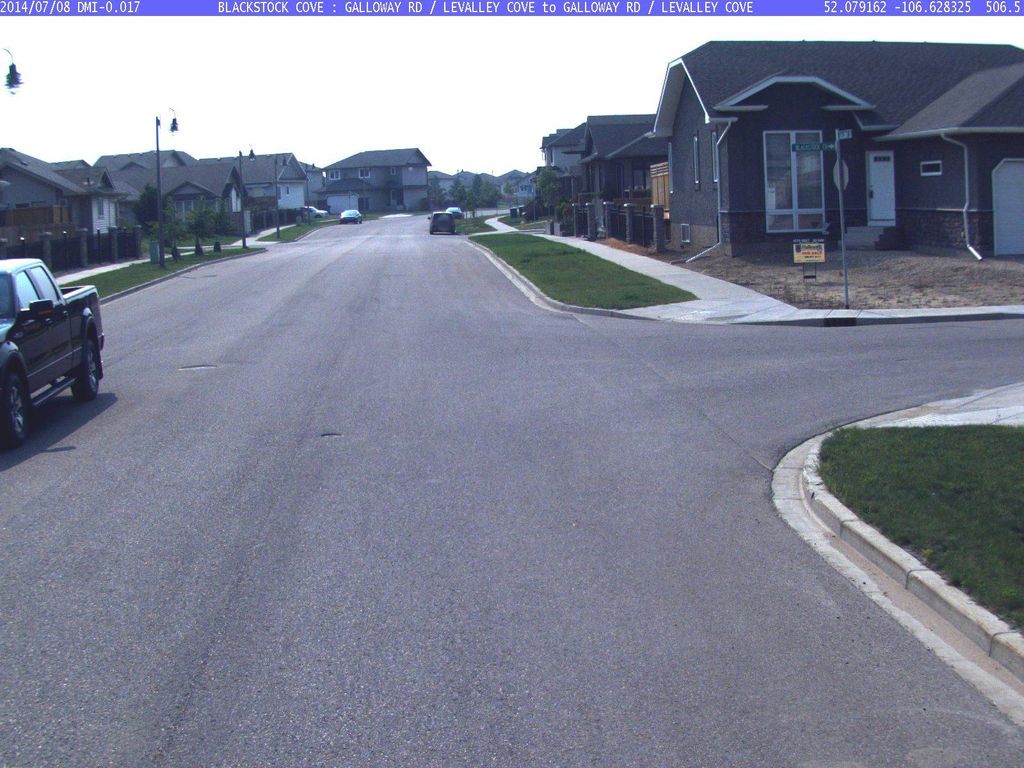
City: saskatoon